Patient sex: F
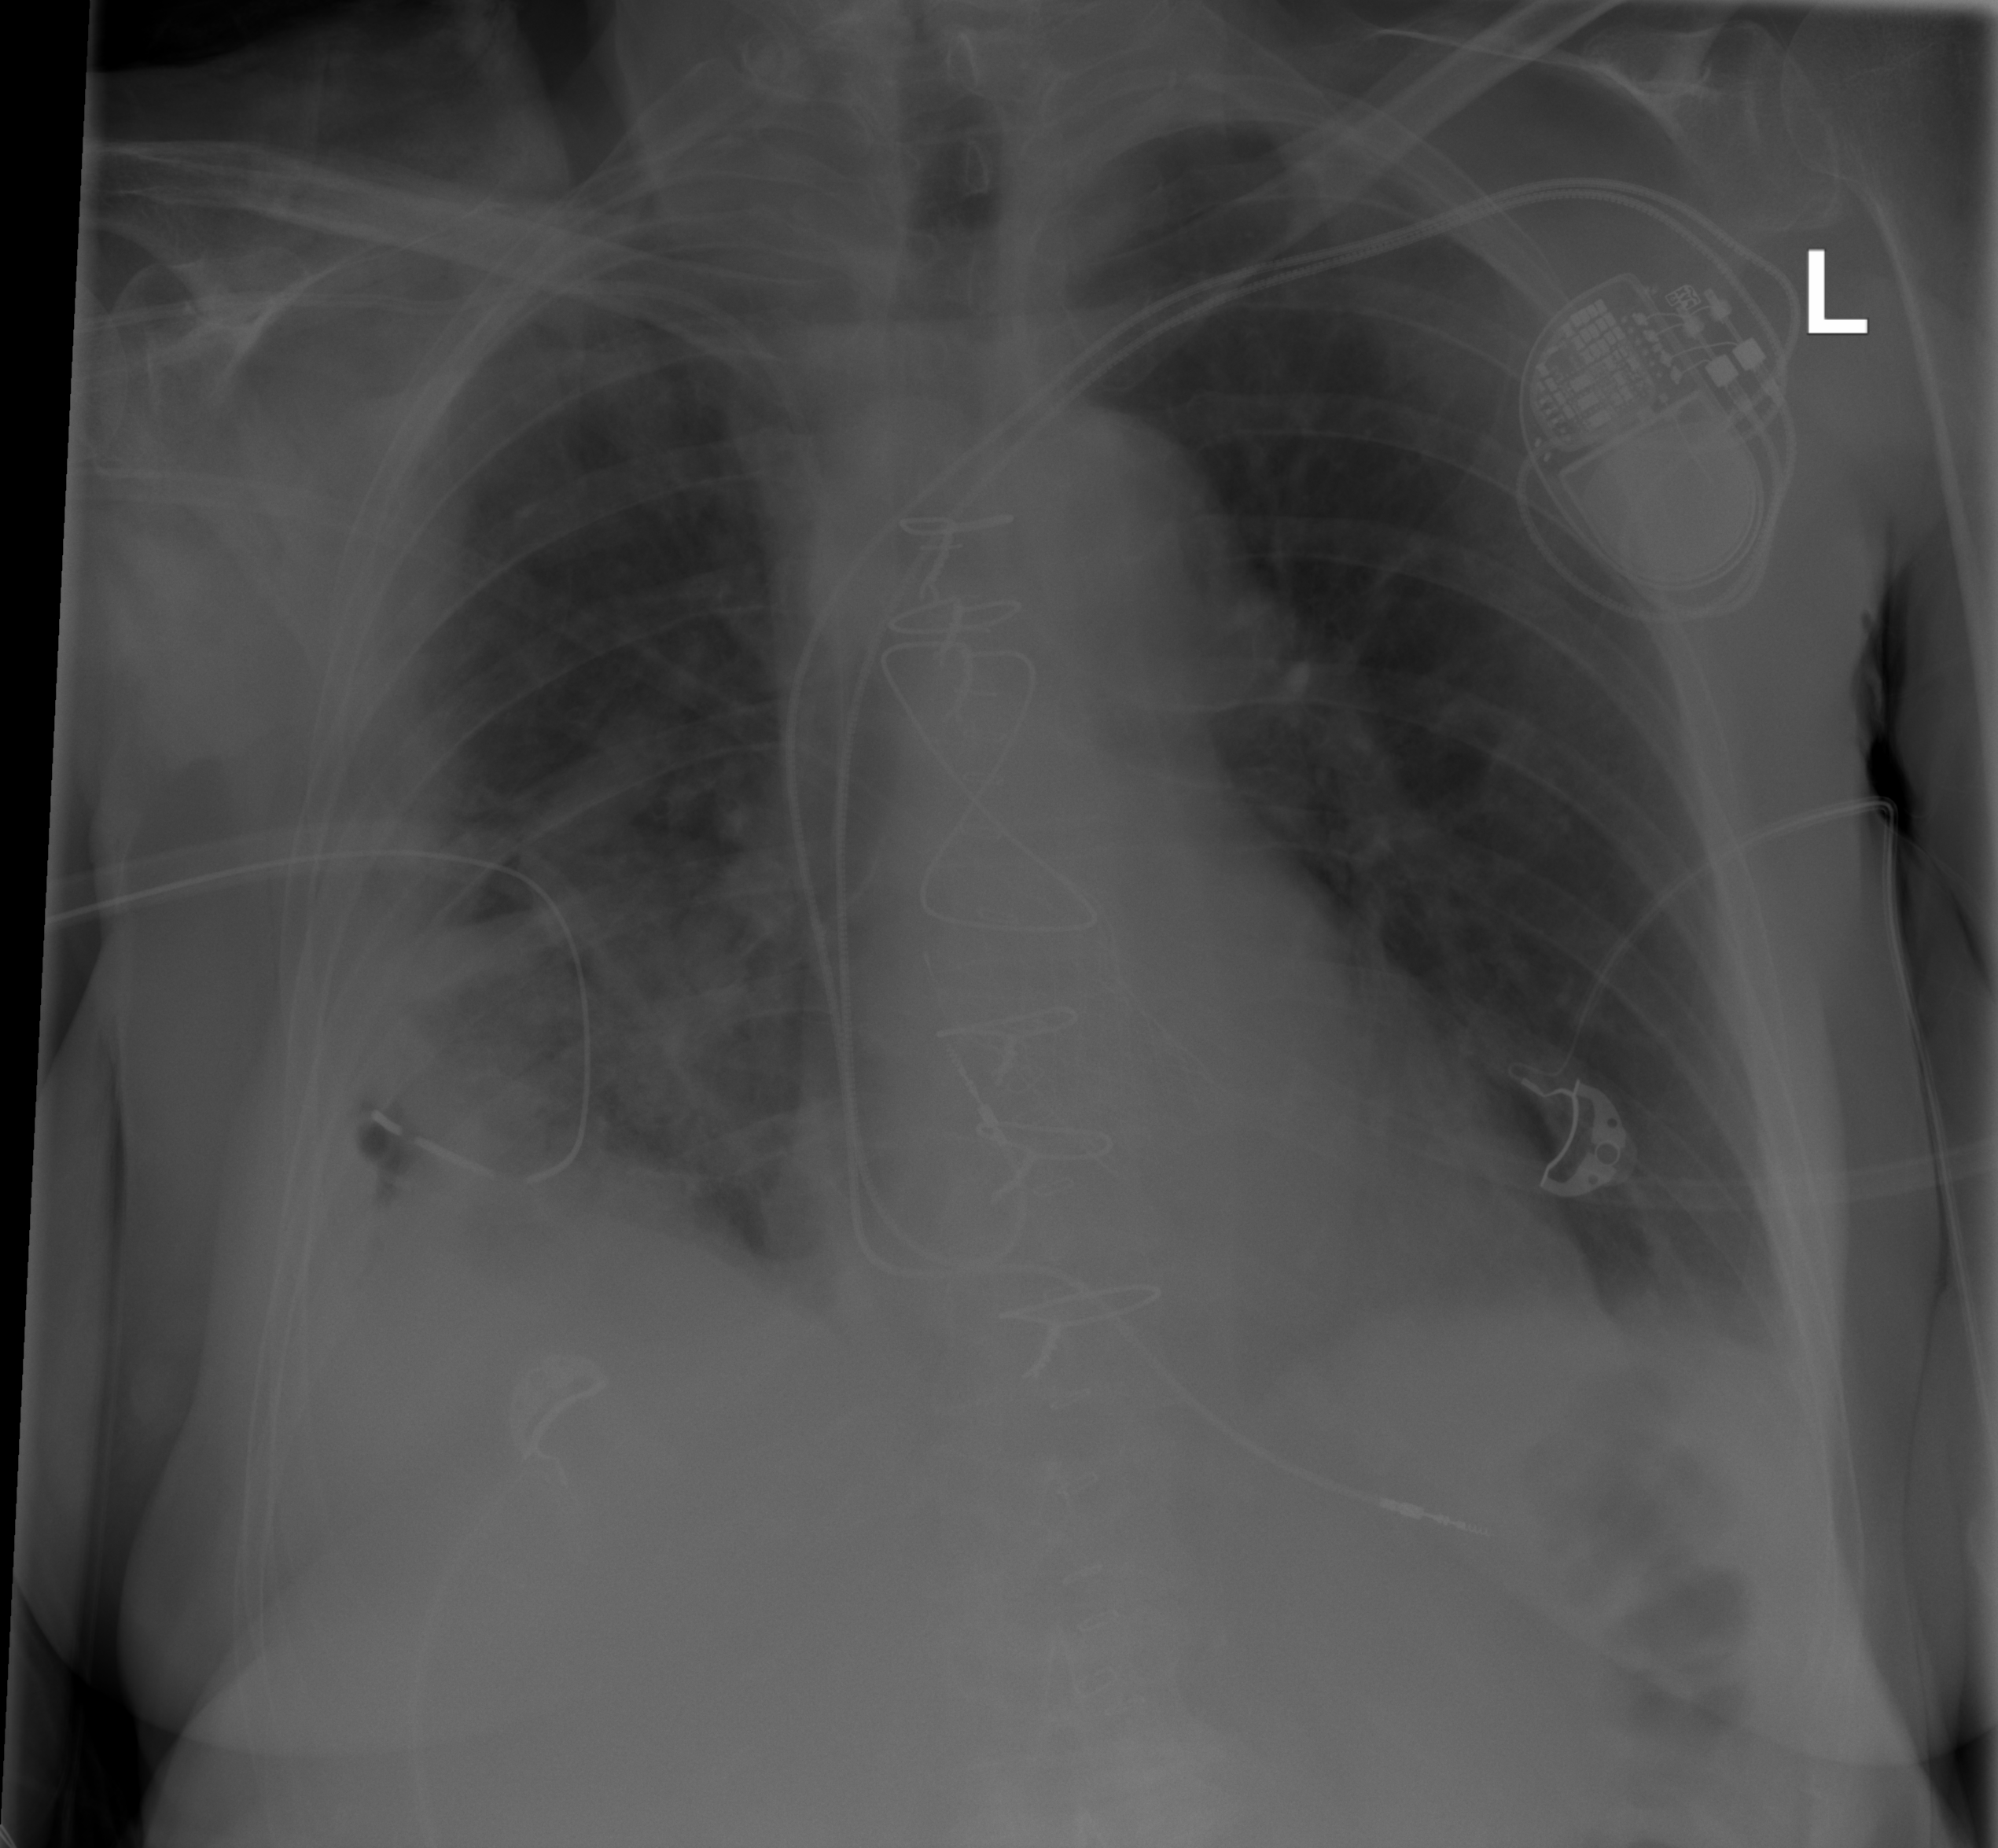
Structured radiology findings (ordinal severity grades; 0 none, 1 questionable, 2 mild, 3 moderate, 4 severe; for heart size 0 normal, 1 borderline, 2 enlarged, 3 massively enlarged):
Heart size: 1
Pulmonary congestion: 2
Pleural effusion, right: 3
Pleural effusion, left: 2
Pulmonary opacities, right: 2
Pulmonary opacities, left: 0
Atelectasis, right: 2
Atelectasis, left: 2